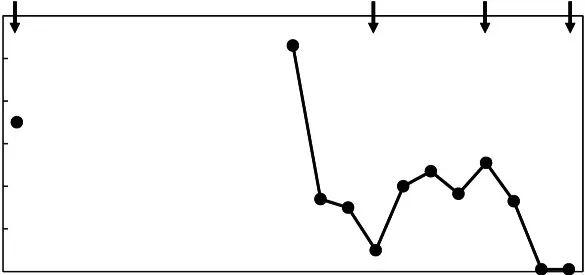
Treatment course for the case of failed pleurodesis. PSL, prednisolone.
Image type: chart (chart)